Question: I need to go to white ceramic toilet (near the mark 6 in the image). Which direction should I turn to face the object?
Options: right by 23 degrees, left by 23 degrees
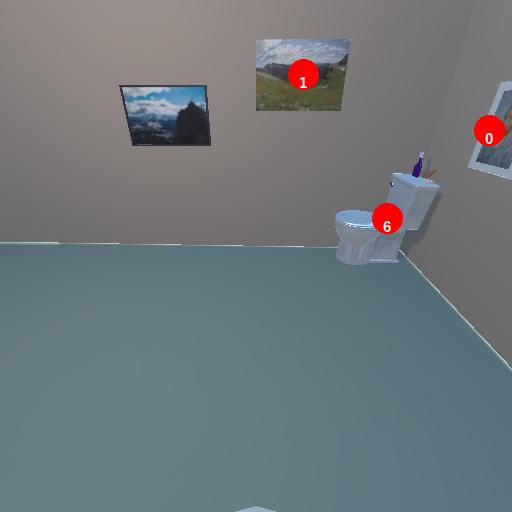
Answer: right by 23 degrees